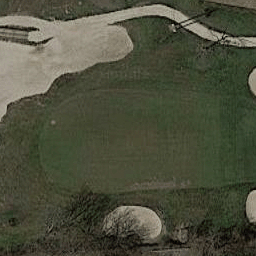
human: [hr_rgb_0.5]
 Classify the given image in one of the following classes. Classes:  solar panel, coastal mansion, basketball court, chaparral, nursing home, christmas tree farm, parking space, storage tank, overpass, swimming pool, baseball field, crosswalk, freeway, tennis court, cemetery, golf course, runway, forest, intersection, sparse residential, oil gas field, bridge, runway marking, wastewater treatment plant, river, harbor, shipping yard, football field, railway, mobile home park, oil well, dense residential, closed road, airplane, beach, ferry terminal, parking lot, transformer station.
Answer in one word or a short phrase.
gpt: golf course